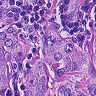
Metastatic tissue present: yes